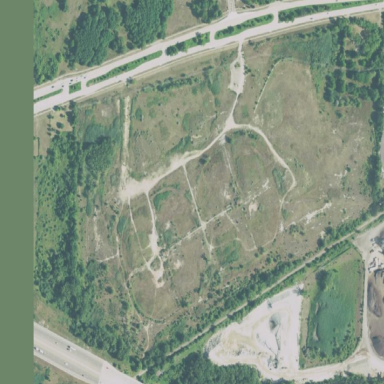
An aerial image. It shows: Brownfield site.